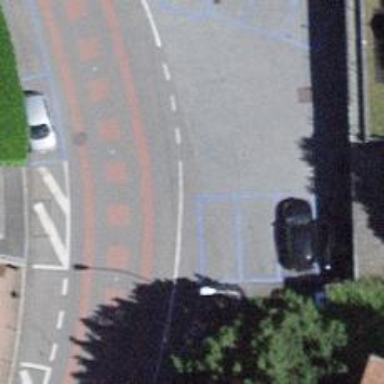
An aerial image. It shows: Bus stop with sheltered platform for public transport.